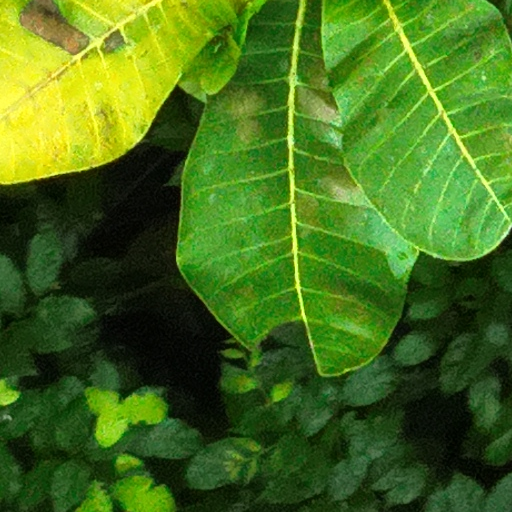
Species: Anacardium excelsum
GBIF accepted scientific name: Anacardium excelsum
Crown area (m\u00b2): 642.421